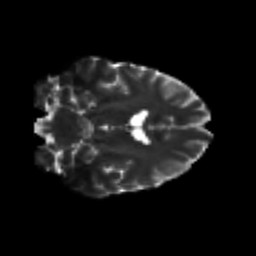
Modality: T2w
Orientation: coronal
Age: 24
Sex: male
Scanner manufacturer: siemens
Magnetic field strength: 3 T
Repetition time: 3.5 s
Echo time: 0.125 s